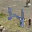
Label: 4